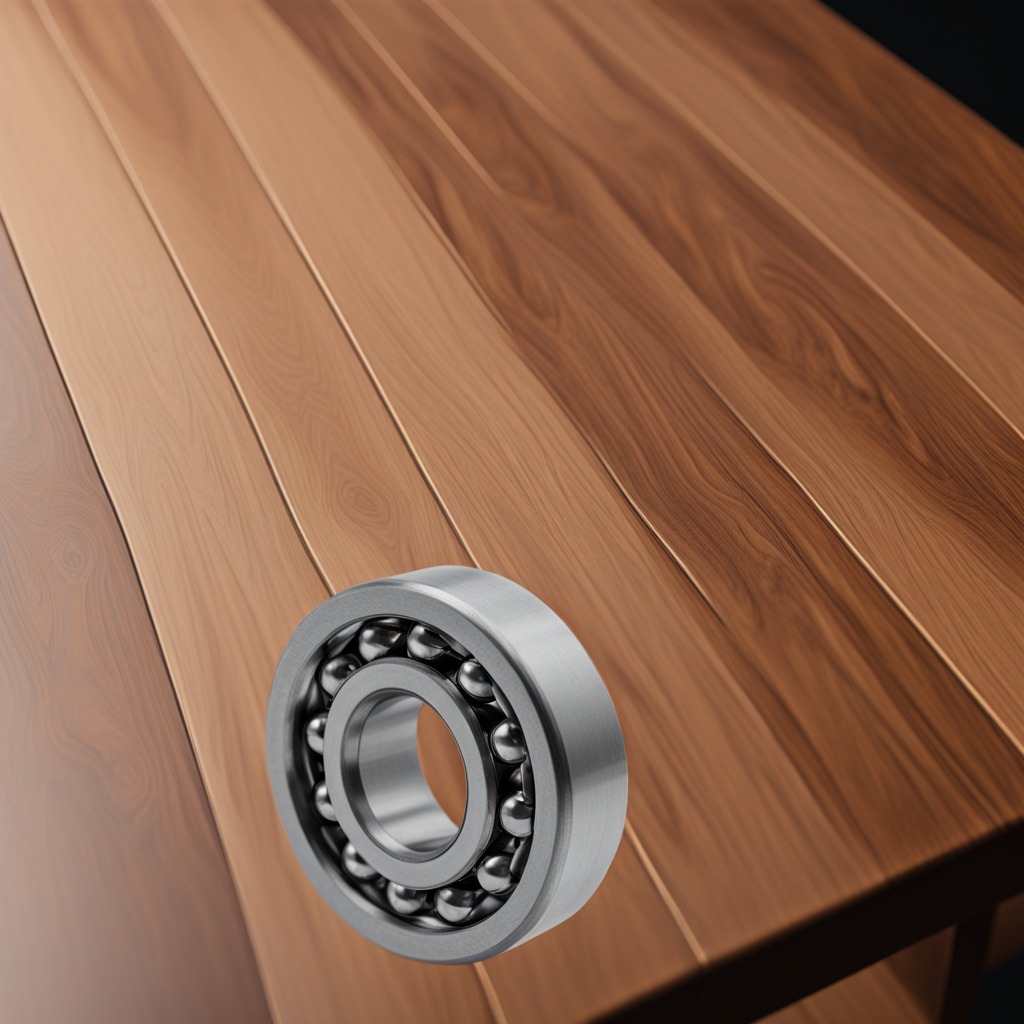
A metal ball bearing lies on the wooden table in a carpentry studio with rich wood textures side lighting.